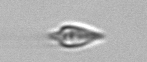
Label: Oxytoxum